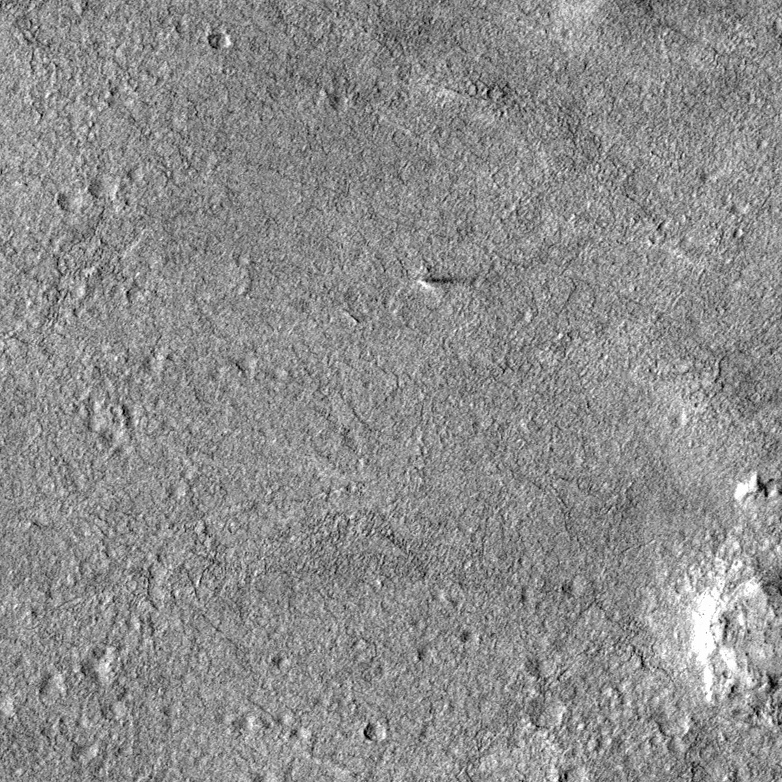
Label: dustdevil